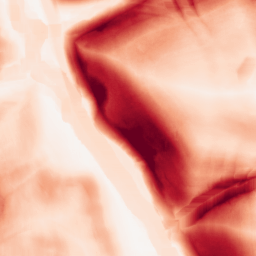
Category: morphological
Decomposition family: morphological_square
Decomposition parameters: operation: gradient
size: 15
Upsampling method: sinc_hamming
Upsampling parameters: scale: 2
kernel_size: 16
Upsampling scale: 2